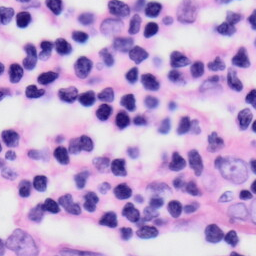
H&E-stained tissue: Skin